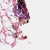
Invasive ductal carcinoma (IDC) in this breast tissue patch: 0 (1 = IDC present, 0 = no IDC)